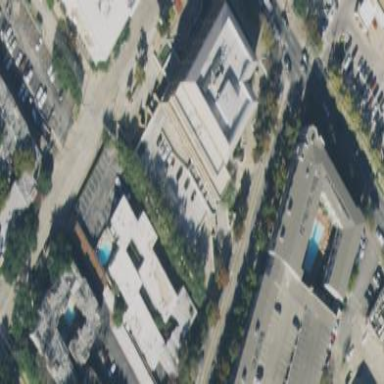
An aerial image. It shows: Office building.